Question: i want to parse some json downloaded from the web in a JSONArray.
Simple thing i think, but can't get it to work.
It seams that the JSON Format is the Problem. I tried different ways
to fix it, but nothing helps.
I download the String with this method:
'''
private String DownloadContent(String URL) {
String result = null;
try {
HttpClient httpClient = new DefaultHttpClient();
HttpGet httpGet = new HttpGet(URL);
HttpResponse response = httpClient.execute(httpGet);
result = EntityUtils.toString(response.getEntity());
} catch(Exception e) {
Log.e("log_tag", e.toString());
}
return result;
}
'''
After that i try to parse the string to the JSONArray like this:
'''
String resultString = DownloadContent(stringUrl);
JSONArray jArray = new JSONArray(resultString);
'''
but everytime i get this exception:

i test the following to get the JSON right:
'''
result = EntityUtils.toString(response.getEntity(), "UTF-8");
result = StringEscapeUtils.unescapeJson(EntityUtils.toString(response.getEntity()));
'''
this methods changed the string but no time the JSON is valid (tested with <URL>.
In my JSON are things like this:
'''
Meine gr\u00f6\u00dfte Leidenschaft ist es
http:\/\/bla.de\/wp-content\/uploads\/2014\/02\/hello.jpg
'''
What should i do to get it right? I hope someone can help me :)
Thanks!
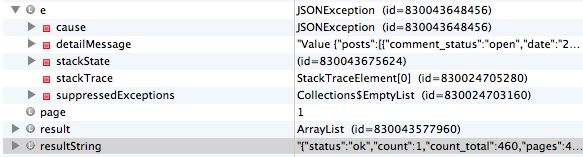
Answer: Looking at the 'detailMessage', it looks like you are trying to create a 'JSONArray' from JSON that looks like
'''
{"posts": [...]}
'''
That's a JSON object, not an array. You'll need to parse it as a 'JSONObject' and get the array object from it.
'''
JSONObject object = new JSONObject(resultString);
JSONArray array = object.getJSONArray("posts"); // or whatever the method is to get a JSONArray element from the JSONObject
'''
This is assuming you are trying to get the JSON array named 'posts'.